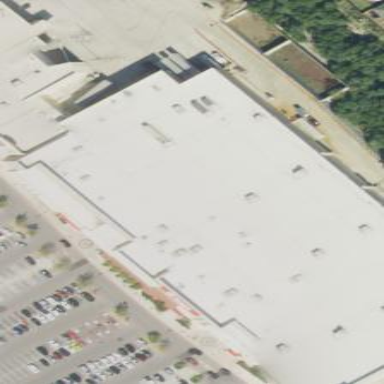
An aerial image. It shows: Supermarket building.